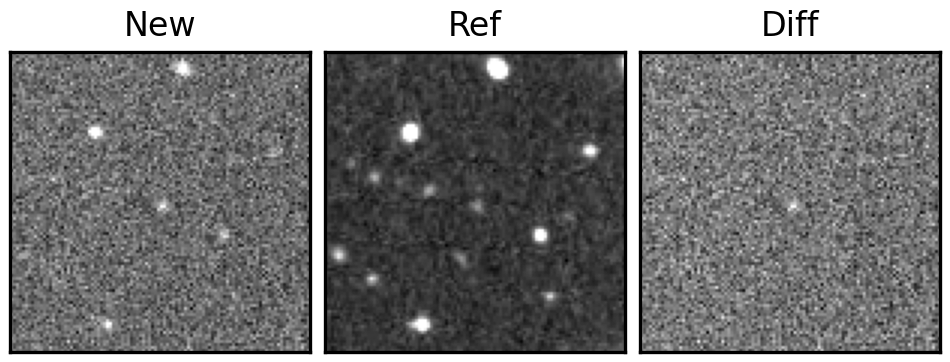
Label: real